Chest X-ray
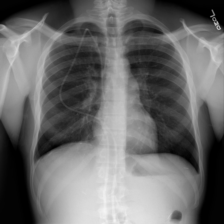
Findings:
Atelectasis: negative
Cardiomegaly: negative
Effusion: negative
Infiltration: negative
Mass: negative
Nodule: negative
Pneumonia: negative
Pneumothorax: negative
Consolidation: negative
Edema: negative
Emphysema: negative
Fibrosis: negative
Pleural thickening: negative
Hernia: negative